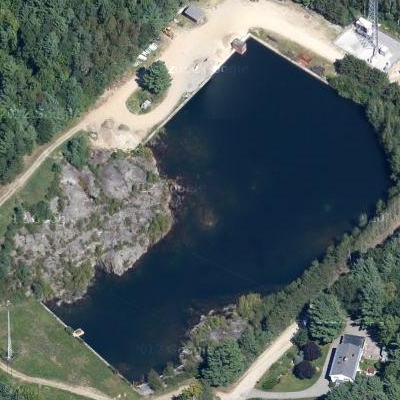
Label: RiverLake